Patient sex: M
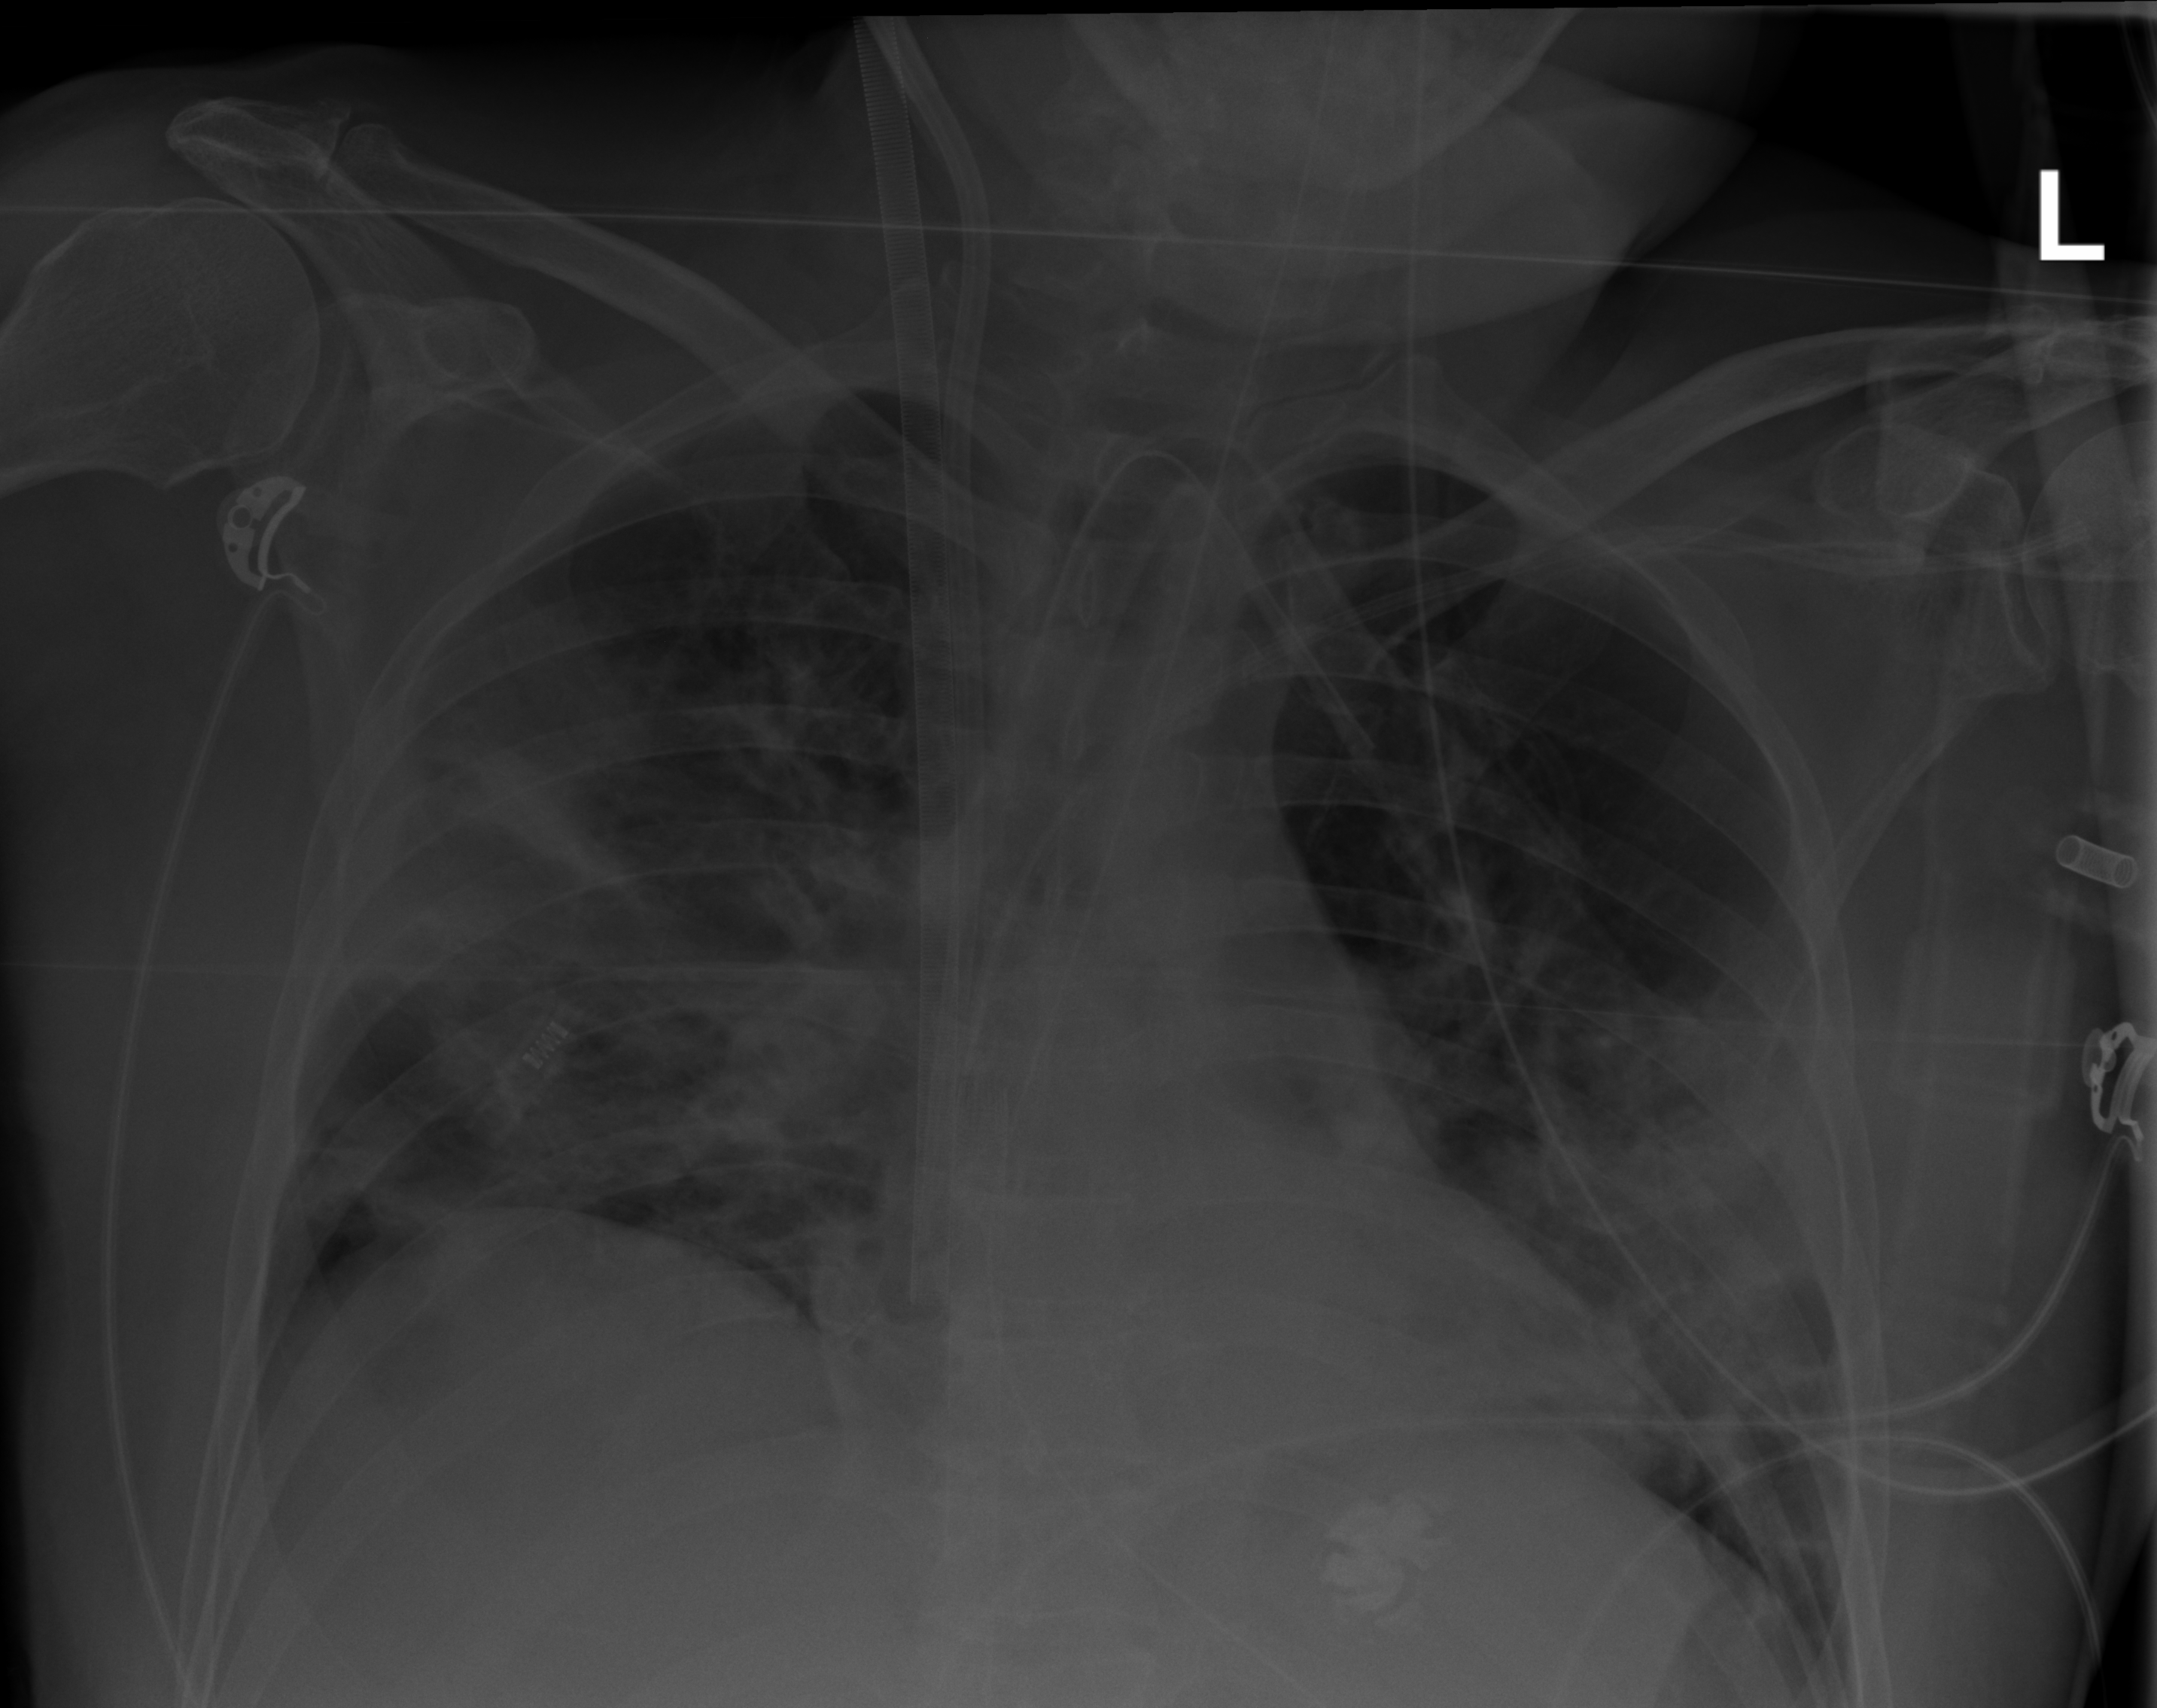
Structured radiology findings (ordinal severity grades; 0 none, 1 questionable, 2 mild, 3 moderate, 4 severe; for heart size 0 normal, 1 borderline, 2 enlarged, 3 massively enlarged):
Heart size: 0
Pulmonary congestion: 0
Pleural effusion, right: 0
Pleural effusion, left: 0
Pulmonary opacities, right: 3
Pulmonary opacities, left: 3
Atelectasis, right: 3
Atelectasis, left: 3